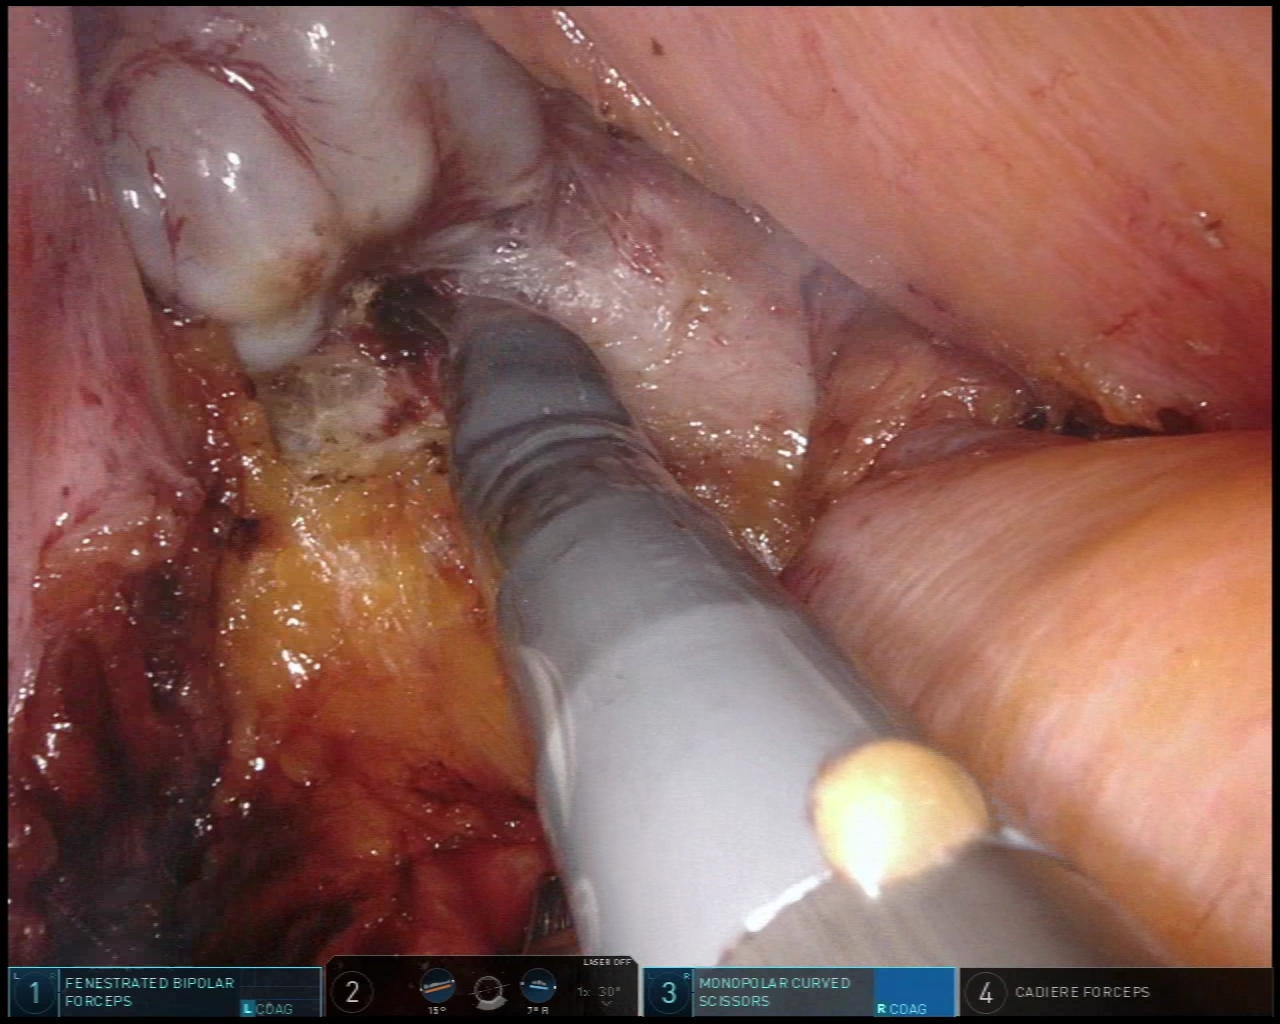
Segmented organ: vesicular_glands
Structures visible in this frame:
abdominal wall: no
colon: no
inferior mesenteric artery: no
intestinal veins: no
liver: no
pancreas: no
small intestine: no
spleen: no
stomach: no
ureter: no
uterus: no
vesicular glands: yes